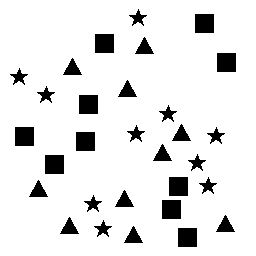
Squares: 10
Triangles: 10
Stars: 10
Total shapes: 30